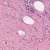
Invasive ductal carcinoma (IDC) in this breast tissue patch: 0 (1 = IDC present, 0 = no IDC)